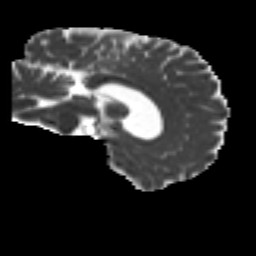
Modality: MD
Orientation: sagittal
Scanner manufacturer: siemens
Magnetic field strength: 3 T
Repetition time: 9.2 s
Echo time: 0.084 s